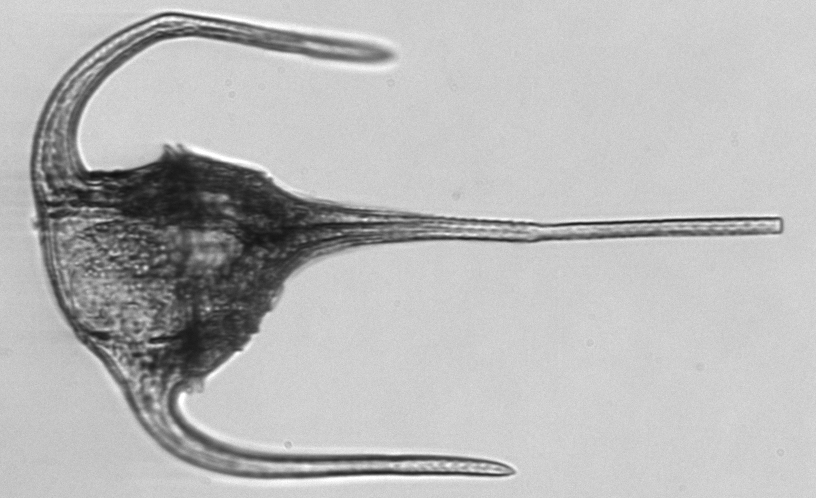
Label: Tripos